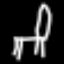
Label: chair